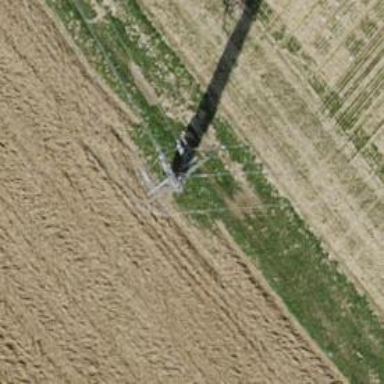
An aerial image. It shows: Three power lines with cables.